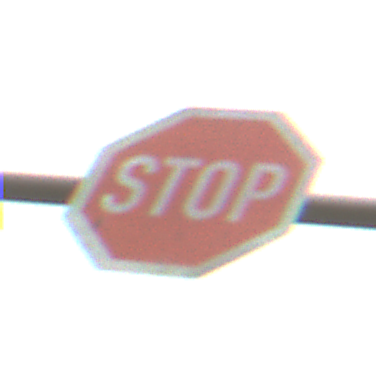
Verkehrszeichen: Stop
Umgebung: Outdoor, Nature
Tageszeit: Midday
Wetter: Overcast
Licht: Natural
Jahreszeit: NotSpecified
Kontrast: LowContrast